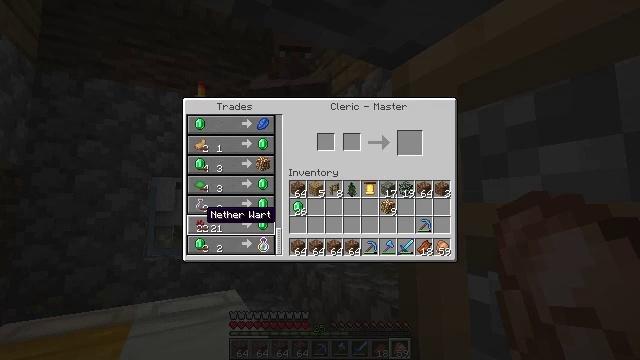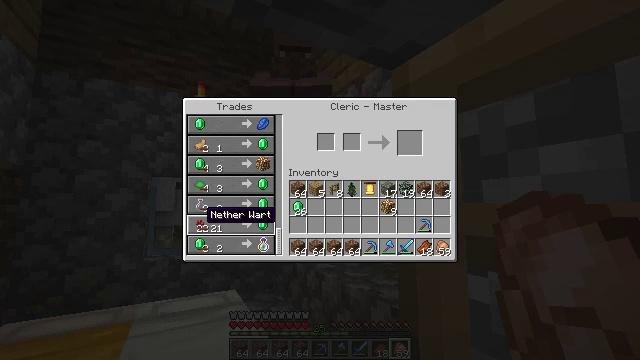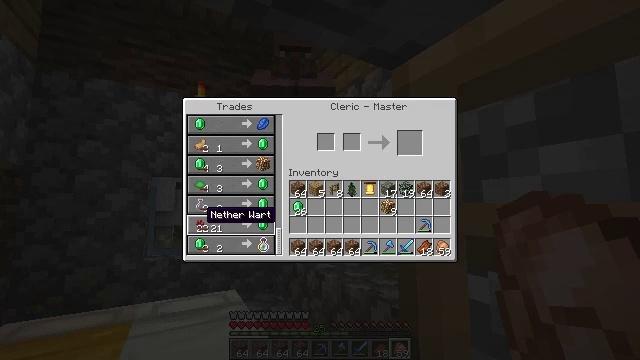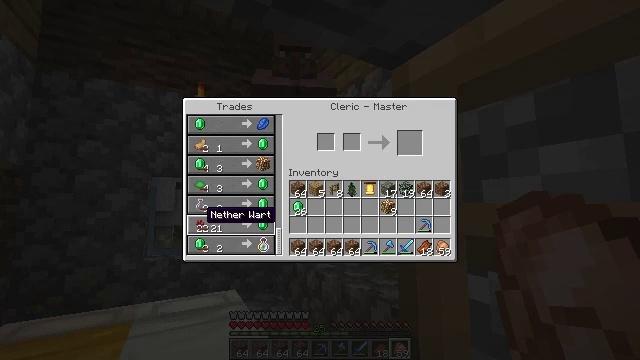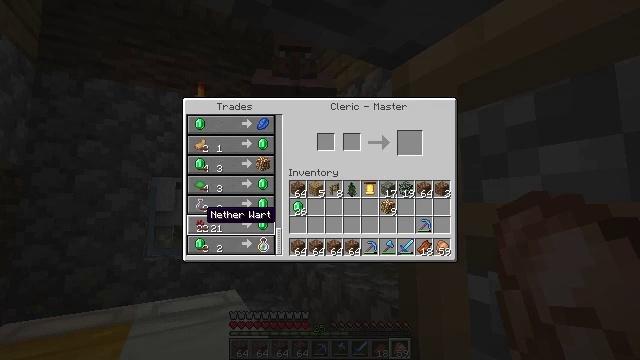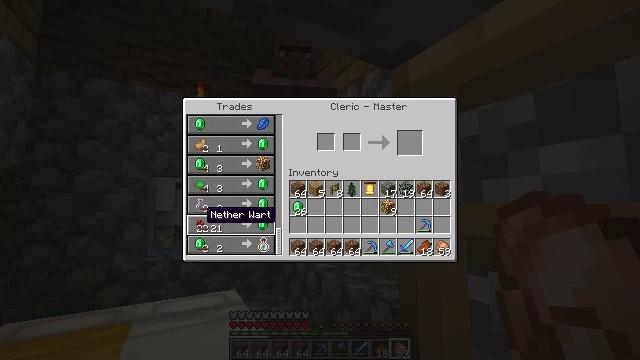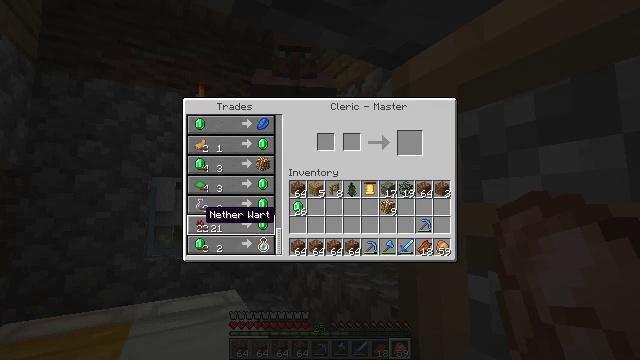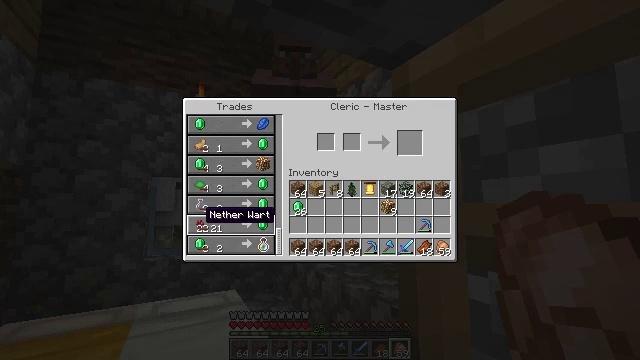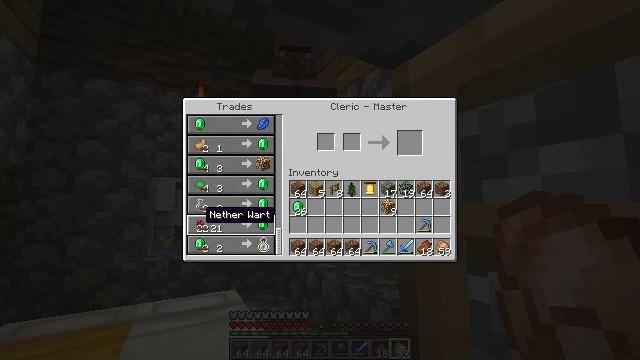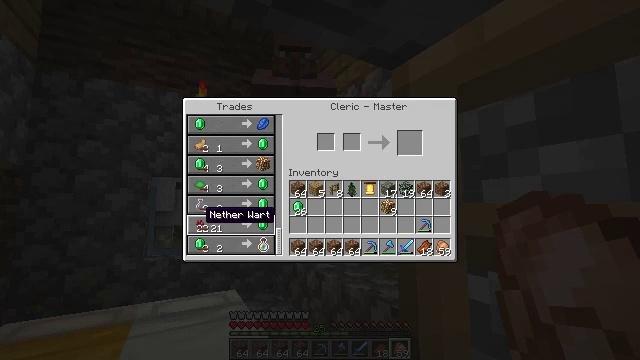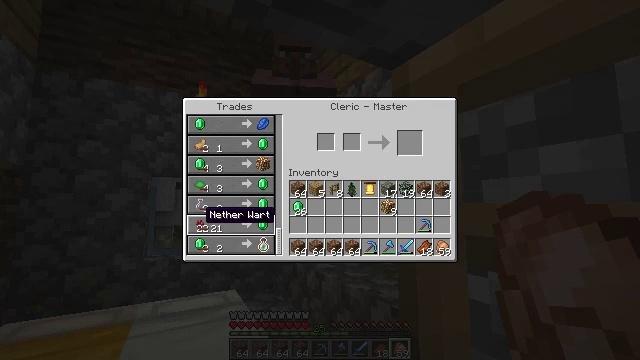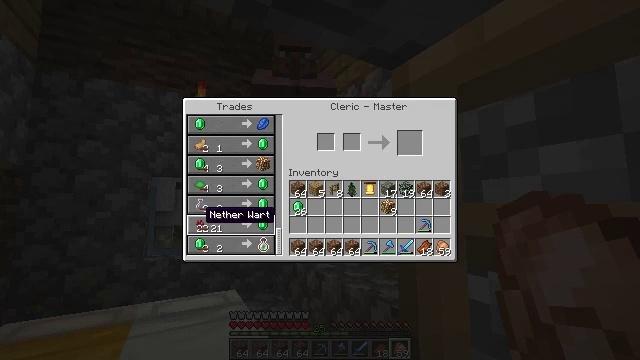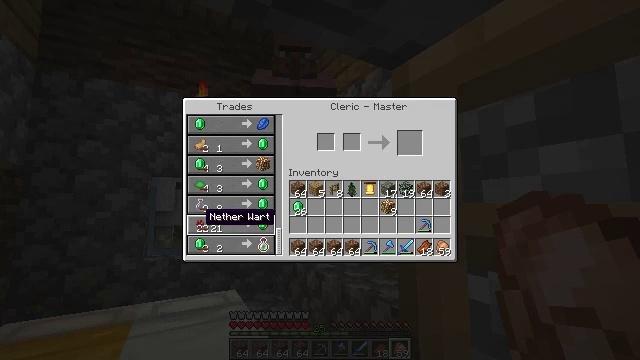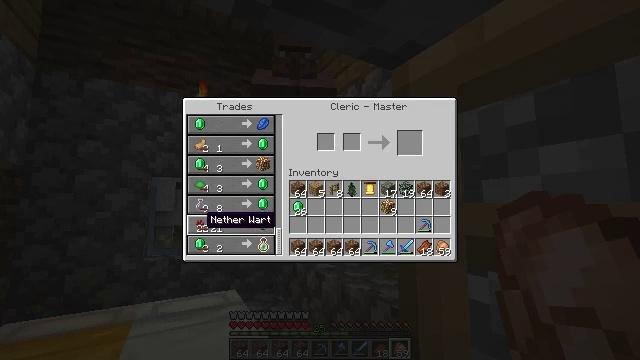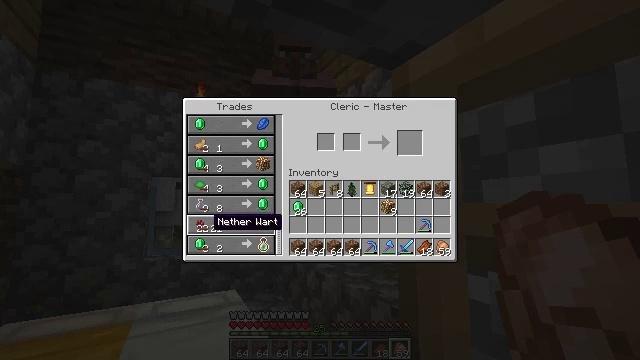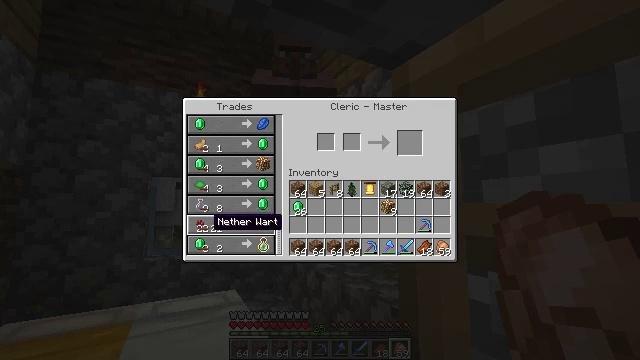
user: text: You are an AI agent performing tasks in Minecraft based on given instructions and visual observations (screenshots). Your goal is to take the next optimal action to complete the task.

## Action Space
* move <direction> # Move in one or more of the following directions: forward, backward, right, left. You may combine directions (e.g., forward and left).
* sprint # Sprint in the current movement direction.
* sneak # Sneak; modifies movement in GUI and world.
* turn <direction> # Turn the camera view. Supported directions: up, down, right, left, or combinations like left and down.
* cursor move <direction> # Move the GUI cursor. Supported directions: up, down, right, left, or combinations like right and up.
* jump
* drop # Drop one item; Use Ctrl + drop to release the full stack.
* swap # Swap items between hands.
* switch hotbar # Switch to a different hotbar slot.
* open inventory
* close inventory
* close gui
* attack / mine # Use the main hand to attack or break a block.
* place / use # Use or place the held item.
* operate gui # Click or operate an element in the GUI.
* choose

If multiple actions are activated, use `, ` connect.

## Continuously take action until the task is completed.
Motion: motion action
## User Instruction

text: Craft the glowstone using glowstone dust.
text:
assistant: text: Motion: no_op
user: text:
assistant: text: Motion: no_op
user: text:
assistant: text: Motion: no_op
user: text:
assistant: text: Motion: no_op
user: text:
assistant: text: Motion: no_op
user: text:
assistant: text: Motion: no_op
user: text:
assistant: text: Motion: no_op
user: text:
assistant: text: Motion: no_op
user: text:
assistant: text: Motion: no_op
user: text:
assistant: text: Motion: no_op
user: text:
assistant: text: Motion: no_op
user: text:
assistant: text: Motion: no_op
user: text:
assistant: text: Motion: no_op
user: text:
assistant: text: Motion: no_op
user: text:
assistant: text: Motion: no_op
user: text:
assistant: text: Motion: no_op
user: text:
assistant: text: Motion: no_op
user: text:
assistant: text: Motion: no_op
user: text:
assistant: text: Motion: no_op
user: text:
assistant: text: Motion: no_op
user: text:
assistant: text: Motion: no_op
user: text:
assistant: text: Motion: no_op
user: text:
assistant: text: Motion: no_op
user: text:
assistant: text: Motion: no_op
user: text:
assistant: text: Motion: no_op
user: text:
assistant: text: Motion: no_op
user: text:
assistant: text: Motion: no_op
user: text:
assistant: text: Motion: no_op
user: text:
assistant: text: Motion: no_op
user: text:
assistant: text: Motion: no_op